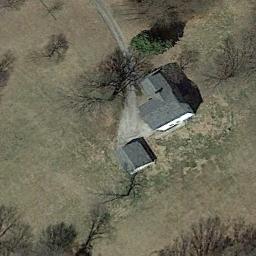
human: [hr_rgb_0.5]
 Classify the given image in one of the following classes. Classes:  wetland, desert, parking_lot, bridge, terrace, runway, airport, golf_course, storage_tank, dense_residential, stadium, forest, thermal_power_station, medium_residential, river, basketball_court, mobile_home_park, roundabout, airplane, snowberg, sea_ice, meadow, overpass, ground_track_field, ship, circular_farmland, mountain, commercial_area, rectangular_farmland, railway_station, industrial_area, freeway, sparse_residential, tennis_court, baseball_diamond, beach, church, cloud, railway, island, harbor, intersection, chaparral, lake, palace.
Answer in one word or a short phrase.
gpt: sparse_residential